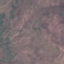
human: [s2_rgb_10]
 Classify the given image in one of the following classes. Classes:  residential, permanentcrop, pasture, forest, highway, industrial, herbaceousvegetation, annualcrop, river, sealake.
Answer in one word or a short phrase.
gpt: HerbaceousVegetation